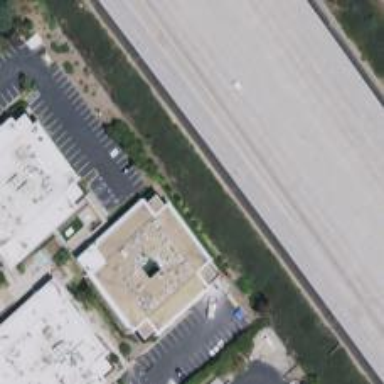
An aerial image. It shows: Industrial building.